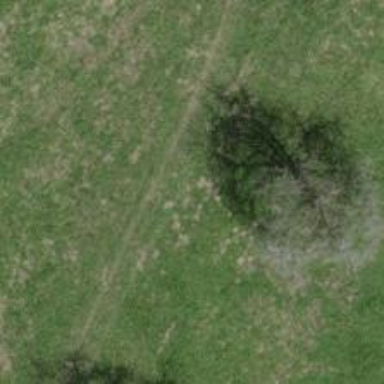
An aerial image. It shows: Path covered with grass.